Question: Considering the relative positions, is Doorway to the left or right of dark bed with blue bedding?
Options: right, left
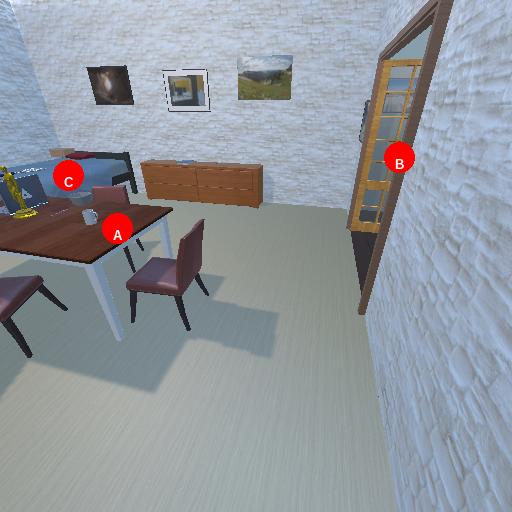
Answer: right